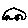
Label: car